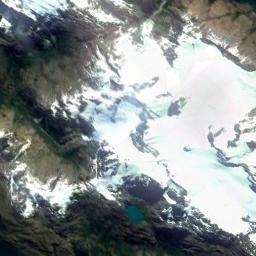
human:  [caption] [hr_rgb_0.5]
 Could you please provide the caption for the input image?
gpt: A snow-covered mountain covered in large areas .

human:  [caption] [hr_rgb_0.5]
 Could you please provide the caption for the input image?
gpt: The snowberg is covered with snow .

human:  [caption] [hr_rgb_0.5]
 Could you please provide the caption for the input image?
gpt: The snowberg is partly covered with snow and ice and a small green lake is in the snowberg .

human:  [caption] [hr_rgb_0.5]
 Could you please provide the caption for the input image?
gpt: The snow berg is next to the lake .

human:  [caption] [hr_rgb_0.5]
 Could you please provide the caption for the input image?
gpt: The snowberg is covered with snow and some bare land .